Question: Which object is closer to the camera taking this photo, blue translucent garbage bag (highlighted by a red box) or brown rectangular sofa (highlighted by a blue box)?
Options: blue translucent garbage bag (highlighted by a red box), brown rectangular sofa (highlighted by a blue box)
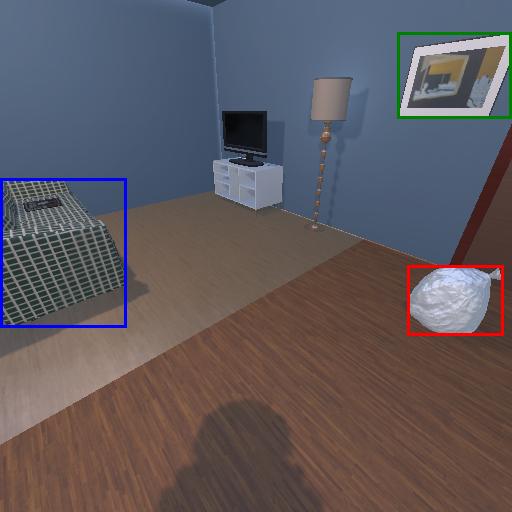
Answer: blue translucent garbage bag (highlighted by a red box)